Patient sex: M
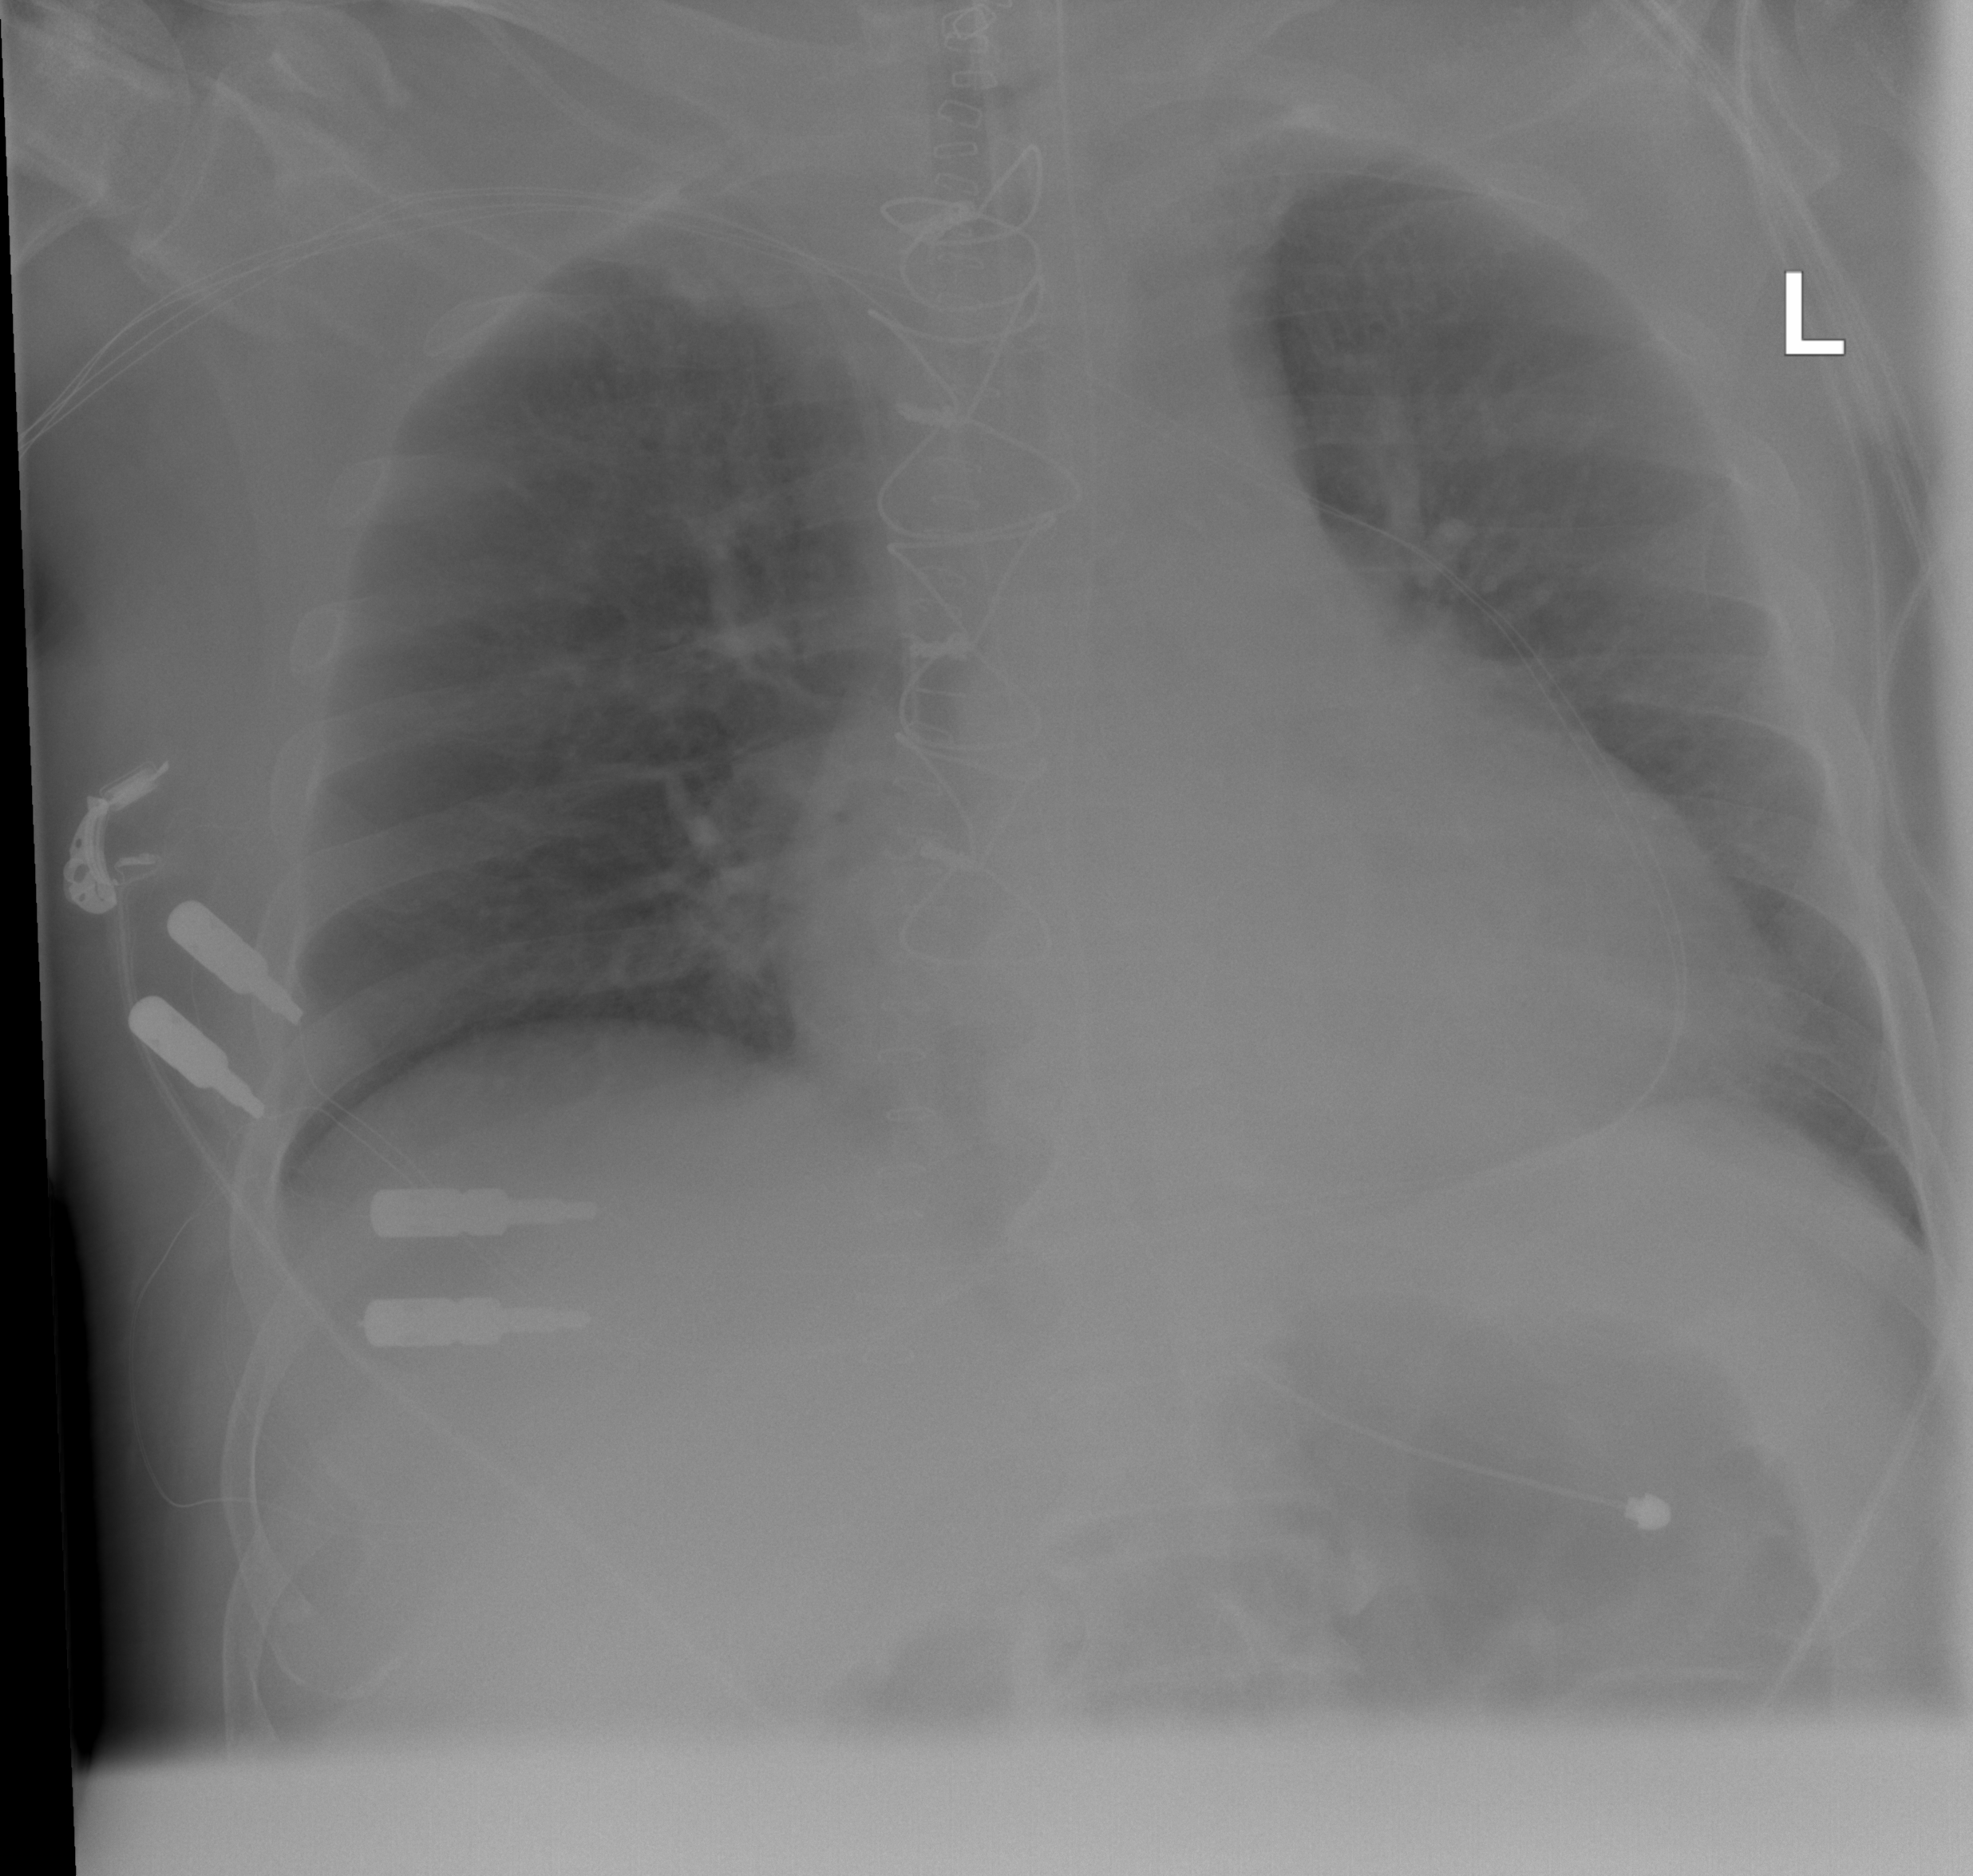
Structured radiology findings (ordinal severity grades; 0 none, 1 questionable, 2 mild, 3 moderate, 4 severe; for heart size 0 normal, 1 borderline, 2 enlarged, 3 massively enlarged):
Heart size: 2
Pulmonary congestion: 2
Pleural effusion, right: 0
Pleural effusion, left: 0
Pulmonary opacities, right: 2
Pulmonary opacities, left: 2
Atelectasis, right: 0
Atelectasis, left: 0